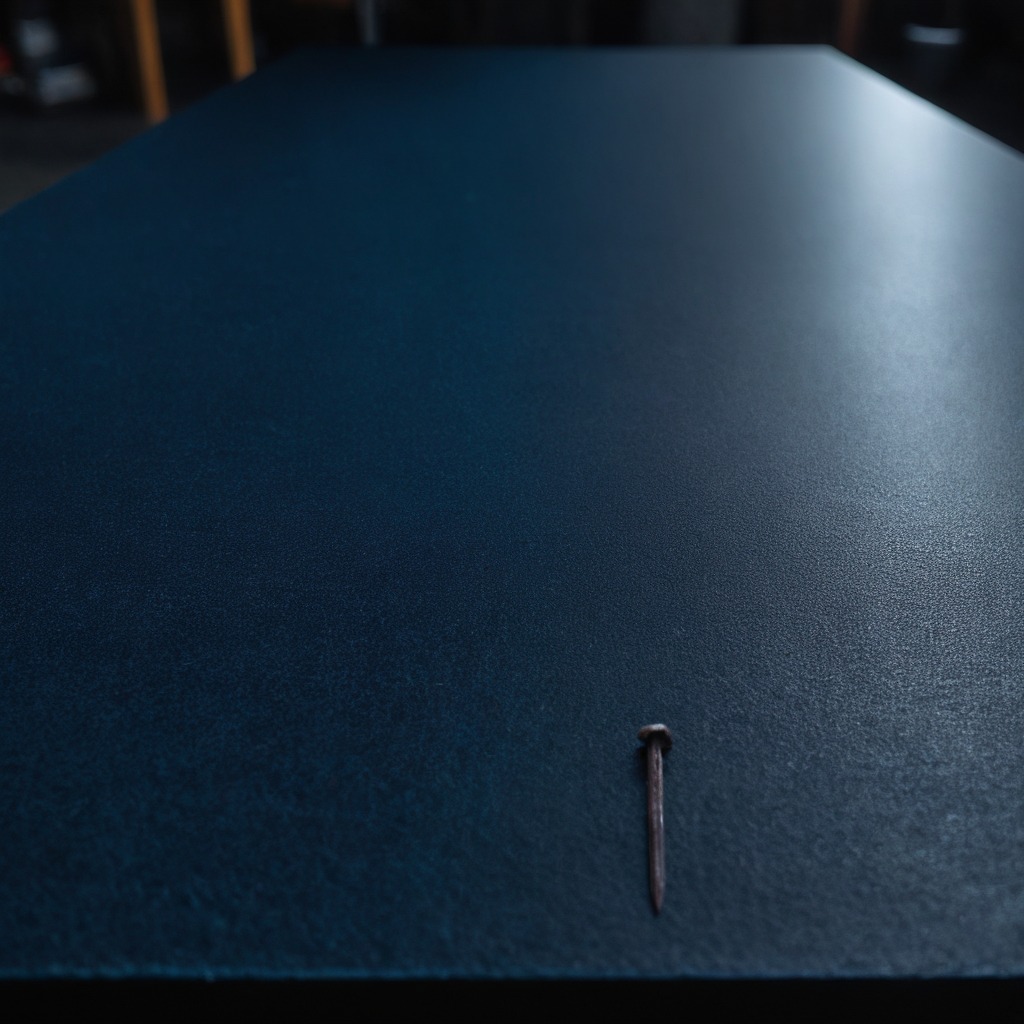
An iron nail lying on a clean granite tabletop covered with a blue rubber mat inside a workshop at night dim ambient light soft shadows worn but beneath the mat